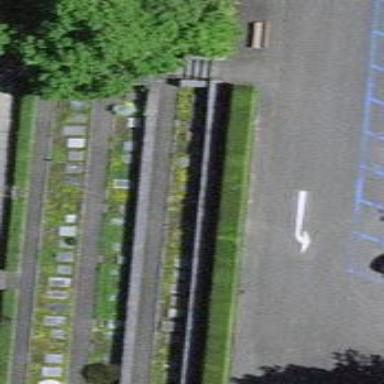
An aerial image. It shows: Graveyard.